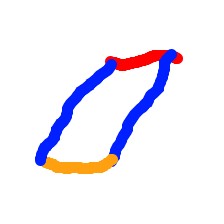
Shape: parallelogram